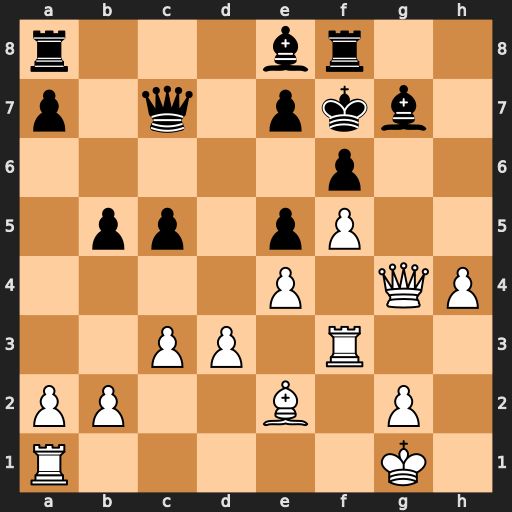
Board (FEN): r3br2/p1q1pkb1/5p2/1pp1pP2/4P1QP/2PP1R2/PP2B1P1/R5K1
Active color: w
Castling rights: -
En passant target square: -
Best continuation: Rg3 Rg8 h5